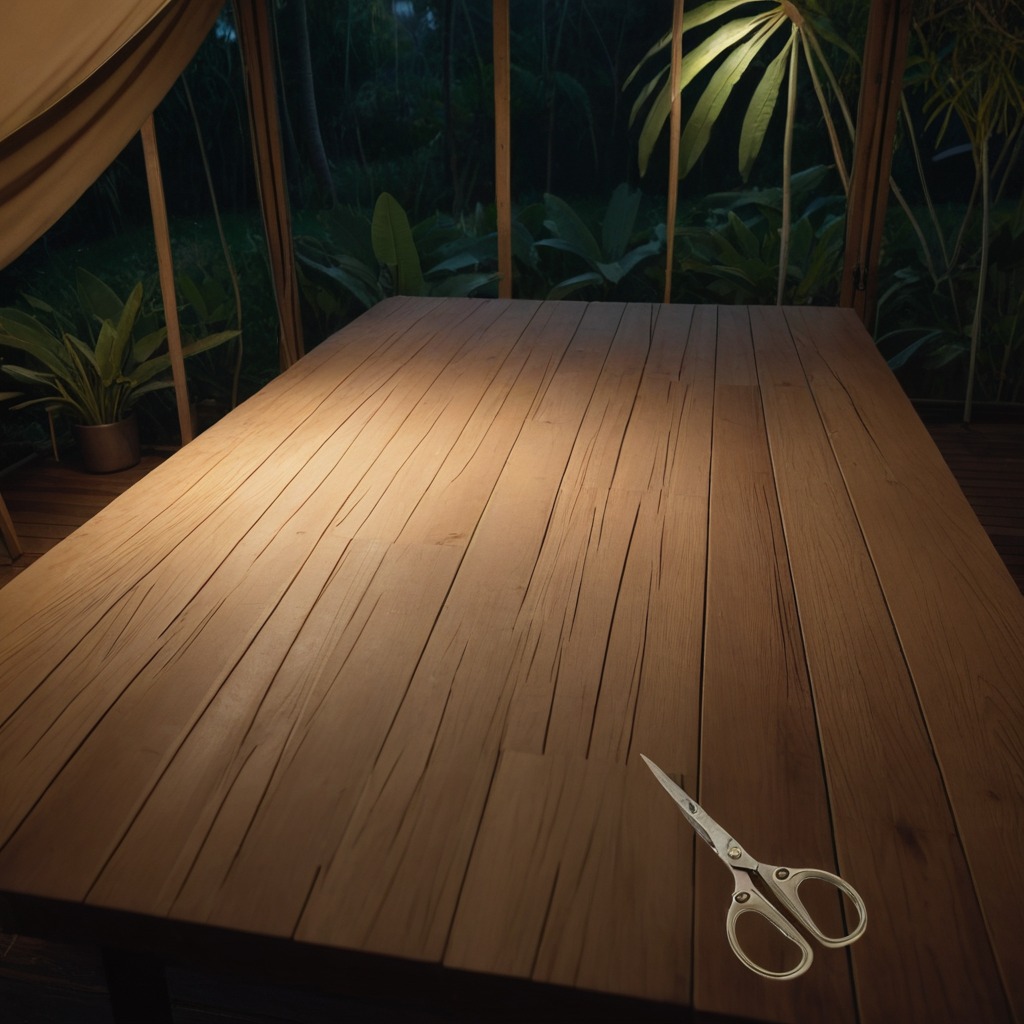
A scissor is lying on a wooden table inside a jungle field workshop tent at night.